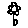
Label: flower